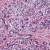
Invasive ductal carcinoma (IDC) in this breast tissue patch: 1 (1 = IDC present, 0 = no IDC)